Question: I've created a sidebar that populates columns from column "A" to column "G" with data in my spreadsheet.
But the problem is that I need specific columns to be populated. I need data to start populating column from "E" to "J" and 1 separate column "L". These columns are colored with grey color.

How do I specify those columns?
'''
function appendData(data){
var ws = SpreadsheetApp.getActiveSpreadsheet().getSheetByName("Arkush32");
ws.appendRow([data.product,data.clientname,data.partnername,data.adress,data.phone,data.email,data.source]);
}
'''
'''
<!DOCTYPE HTML>
<html>
<head>
<!--Import Google Icon Font-->
<link href="https://fonts.googleapis.com/icon?family=Material+Icons" rel="stylesheet">
<!-- Compiled and minified CSS -->
<link rel="stylesheet"
href="https://cdnjs.cloudflare.com/ajax/libs/materialize/1.0.0/css/materialize.min.css">
<!--Let browser know website is optimized for mobile-->
<meta name="viewport" content="width=device-width, initial-scale=1.0"/>
</head>
<body>
<div class="container">
<div class="row">
<div class="input-field col s12">
<i class="material-icons prefix">local_mall</i>
<input id="product" type="text" class="validate">
<label for="product">Tovar</label>
</div>
<div class="input-field col s12">
<i class="material-icons prefix">account_circle</i>
<input id="clientname" type="text" class="validate">
<label for="clientname">PIP kliienta</label>
</div>
<div class="input-field col s12">
<i class="material-icons prefix">assignment_ind</i>
<input id="partnername" type="text" class="validate">
<label for="partnername">Nazva partnera</label>
</div>
<div class="input-field col s12">
<i class="material-icons prefix">home</i>
<input id="adress" type="text" class="validate">
<label for="adress">Adresa</label>
</div>
<div class="input-field col s12">
<i class="material-icons prefix">phone</i>
<input id="phone" type="text" class="validate">
<label for="phone">Nomer telefonu</label>
</div>
<div class="input-field col s12">
<i class="material-icons prefix">mail</i>
<input id="email" type="text" class="validate">
<label for="email">Emeil</label>
</div>
<div class="input-field col s12">
<i class="material-icons prefix">hearing</i>
<input id="source" type="text" class="validate">
<label for="source">Dzherelo</label>
</div>
<div class="input-field col s12">
<button class="btn waves-effect waves-light" id="btn">Dodati
<i class="material-icons right">send</i>
</button>
</div>
</div> <!-- end row -->
</div>
<!-- Compiled and minified JavaScript -->
<script
src="https://cdnjs.cloudflare.com/ajax/libs/materialize/1.0.0/js/materialize.min.js">
</script>
<script>
var productBox = document.getElementById("product");
var clientnameBox = document.getElementById("clientname");
var partnernameBox = document.getElementById("partnername");
var adressBox = document.getElementById("adress");
var phoneBox = document.getElementById("phone");
var emailBox = document.getElementById("email");
var sourceBox = document.getElementById("source");
document.getElementById("btn").addEventListener("click",addRecord);
function addRecord(){
var data = {
product: productBox.value,
clientname: clientnameBox.value,
partnername: partnernameBox.value,
adress: adressBox.value,
phone: phoneBox.value,
email: emailBox.value,
source: sourceBox.value
};
google.script.run.appendData(data);
productBox.value = "";
clientnameBox.value = "";
partnernameBox.value = "";
adressBox.value = "";
phoneBox.value = "";
emailBox.value = "";
sourceBox.value = "";
}
</script>
</body>
</html>
'''
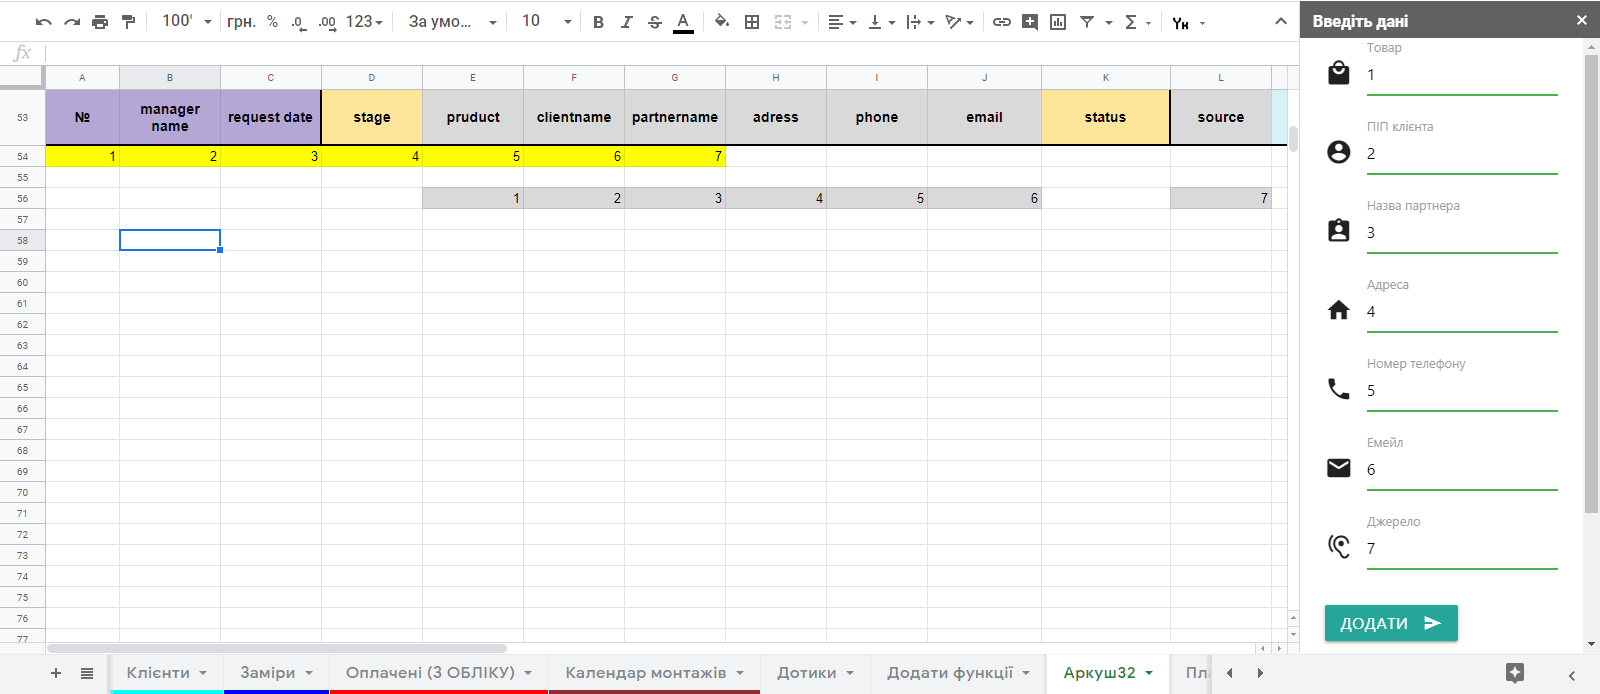
Answer: The question very old, but anyway...
If you don't mind to erase the cells A..D and K, all you need is to add several empty elements '''' into one line this way:
'''
ws.appendRow(['','','','',data.product,data.clientname,data.partnername,data.adress,data.phone,data.email,'',data.source]);
'''
If you have some data in the cells A..D and K that you want to keep, it will need a little bit more complicated solution.